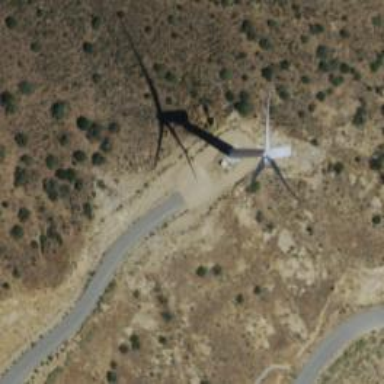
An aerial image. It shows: Wind generator using wind turbines of horizontal axis.